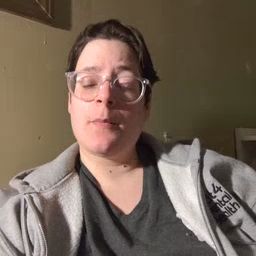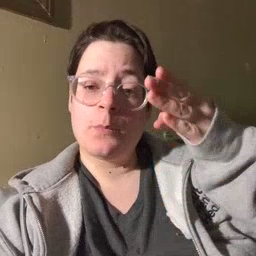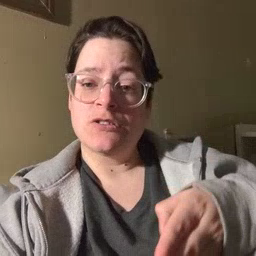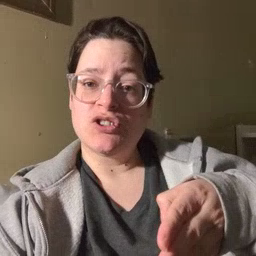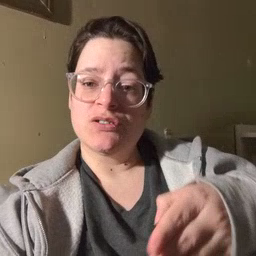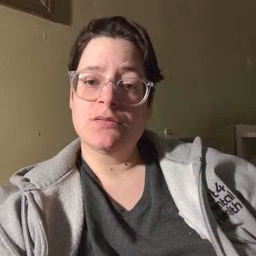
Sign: person